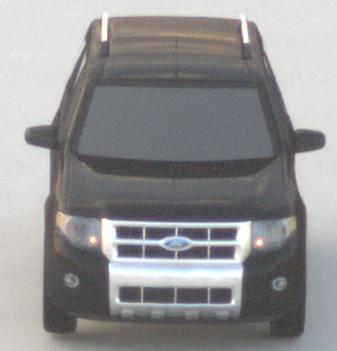
Make: Ford
Model: Escape Hybrid
Detailed model: -
Model produced from: 2004
Model produced until: 2012
Doors: 5
Color: black
Road condition: dry road
Daytime: sunrise or sunset
Contrast: low contrast